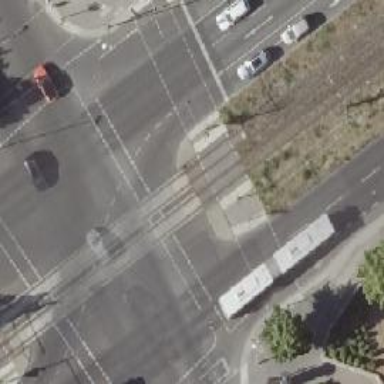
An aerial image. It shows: Tram crossing with traffic signals.